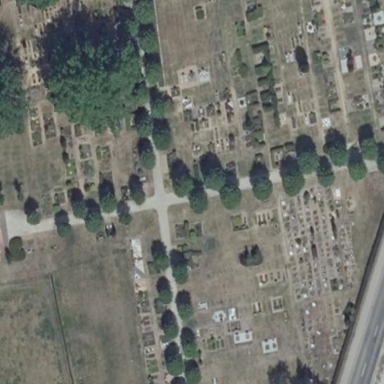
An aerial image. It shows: Cemetery.